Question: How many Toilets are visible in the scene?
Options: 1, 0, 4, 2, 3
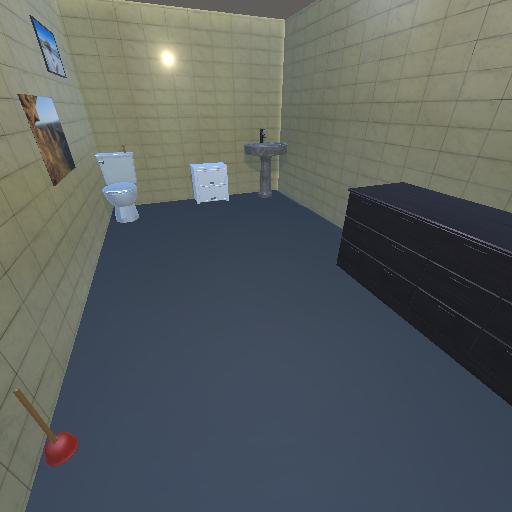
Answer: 1